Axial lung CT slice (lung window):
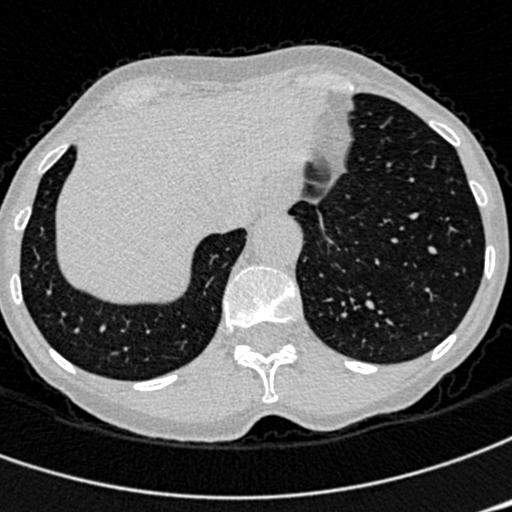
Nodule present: no